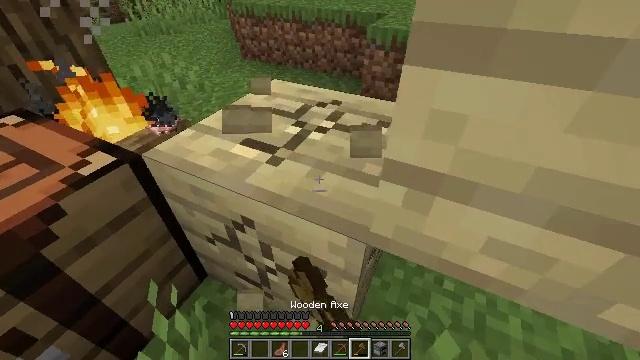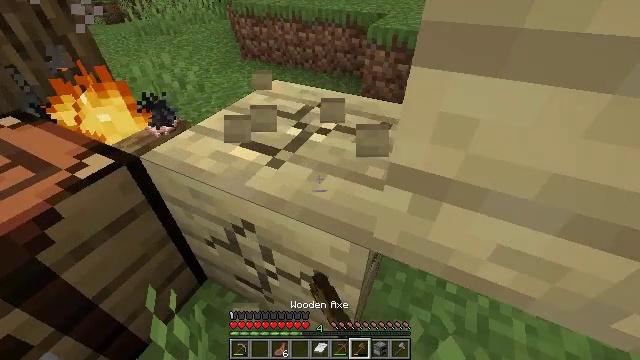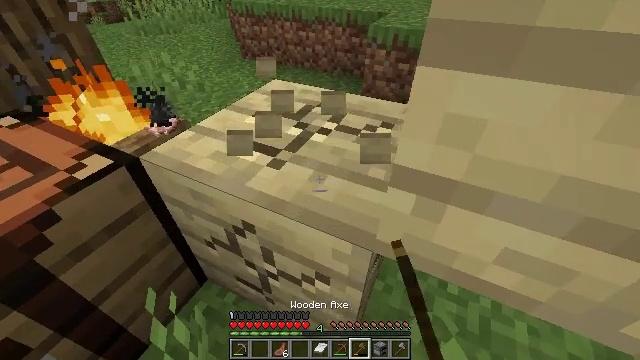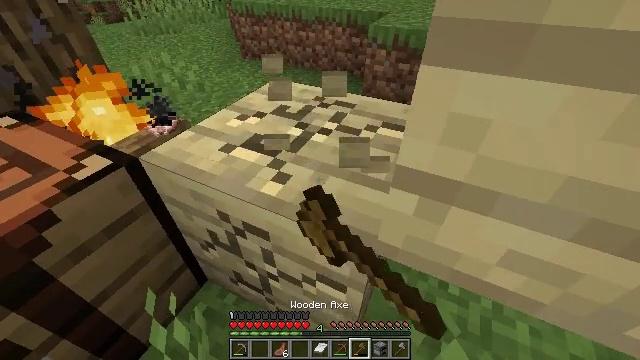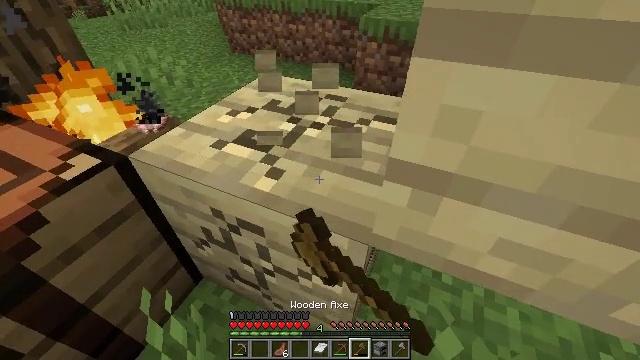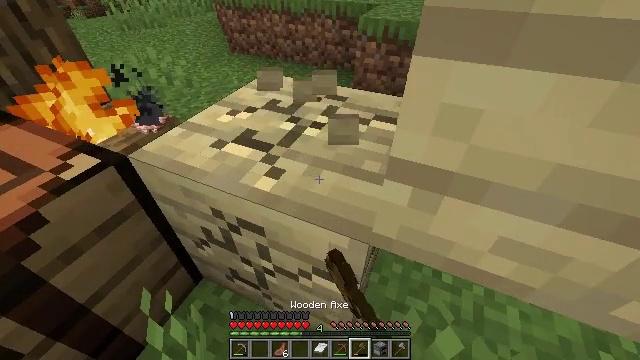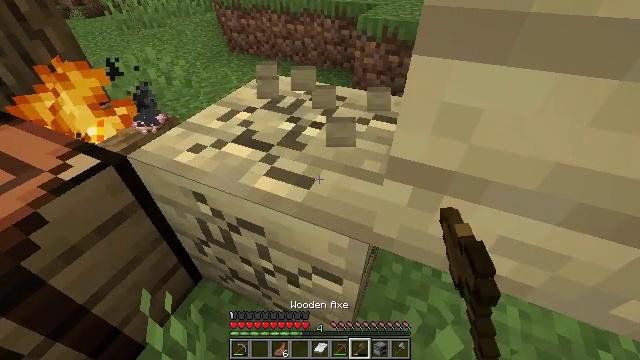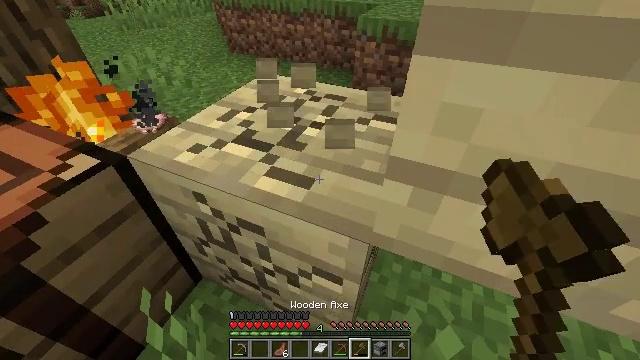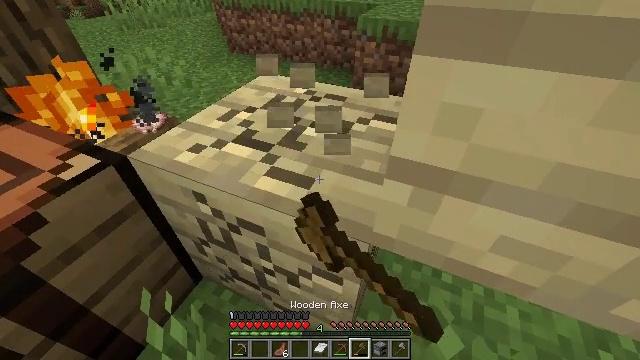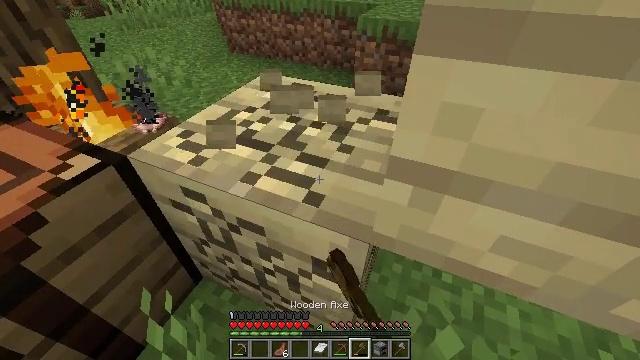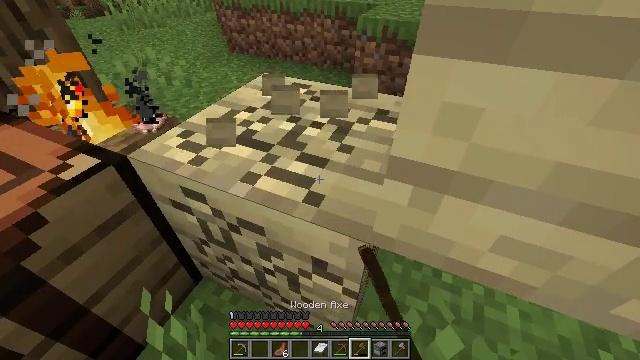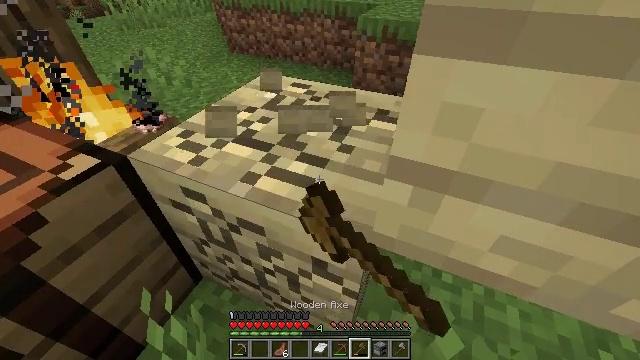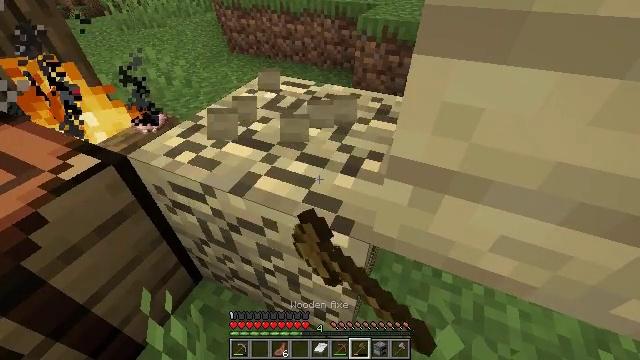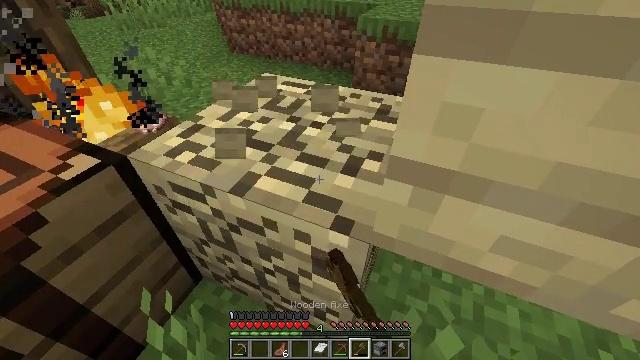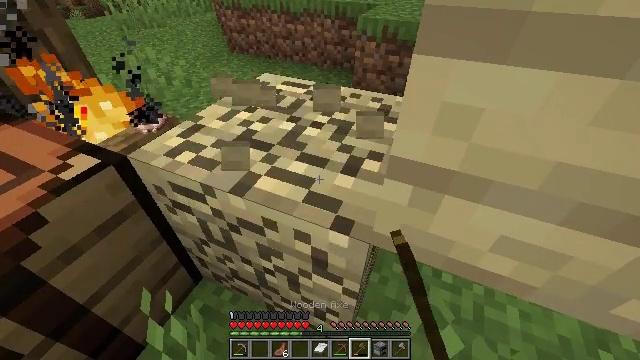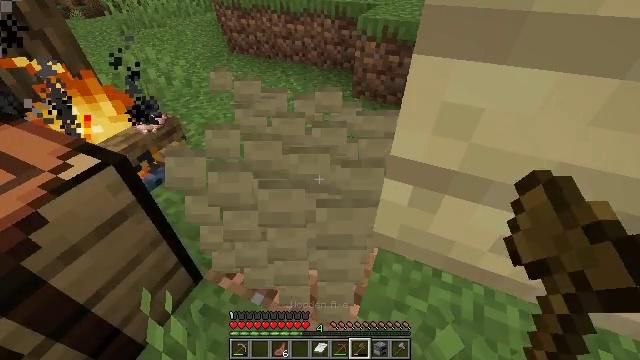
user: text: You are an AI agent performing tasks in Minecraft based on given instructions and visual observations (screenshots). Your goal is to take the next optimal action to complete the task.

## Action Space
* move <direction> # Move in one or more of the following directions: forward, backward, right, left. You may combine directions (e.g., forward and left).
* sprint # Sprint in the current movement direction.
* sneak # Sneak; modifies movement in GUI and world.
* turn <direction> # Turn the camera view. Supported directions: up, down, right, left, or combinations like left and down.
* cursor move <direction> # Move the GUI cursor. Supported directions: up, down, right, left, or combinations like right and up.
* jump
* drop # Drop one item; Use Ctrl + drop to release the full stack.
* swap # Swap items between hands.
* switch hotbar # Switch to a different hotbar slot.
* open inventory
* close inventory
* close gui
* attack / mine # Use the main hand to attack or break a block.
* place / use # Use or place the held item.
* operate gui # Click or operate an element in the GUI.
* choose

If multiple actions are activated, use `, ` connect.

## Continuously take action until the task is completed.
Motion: motion action
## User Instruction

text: Remove birch planks to collect them.
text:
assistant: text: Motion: attack / mine
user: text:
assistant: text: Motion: attack / mine
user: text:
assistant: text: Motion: attack / mine
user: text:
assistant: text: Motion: turn right and down, attack / mine
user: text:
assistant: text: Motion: attack / mine
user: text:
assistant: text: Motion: attack / mine
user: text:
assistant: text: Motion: attack / mine
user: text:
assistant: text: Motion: attack / mine
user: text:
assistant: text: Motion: attack / mine
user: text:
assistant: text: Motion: attack / mine
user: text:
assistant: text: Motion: attack / mine
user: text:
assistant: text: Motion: attack / mine
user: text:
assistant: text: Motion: attack / mine
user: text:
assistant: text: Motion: attack / mine
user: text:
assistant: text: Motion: attack / mine
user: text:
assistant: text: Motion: move forward, attack / mine
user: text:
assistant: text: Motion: move forward, attack / mine
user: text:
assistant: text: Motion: move forward, attack / mine
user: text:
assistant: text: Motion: move forward, attack / mine
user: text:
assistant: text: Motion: attack / mine